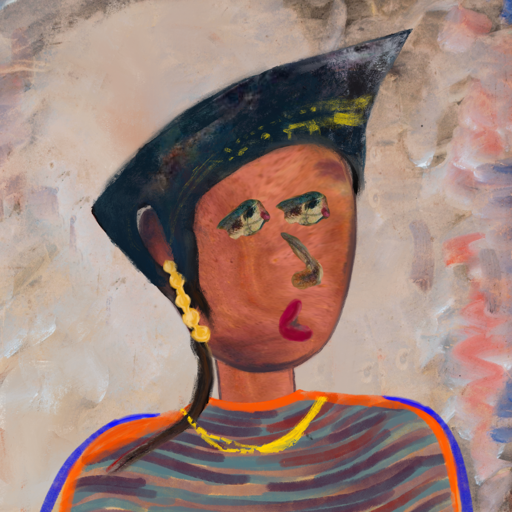
Background: Roy_Bahadur, Head And Neck Side: Mother_And_Son_Mother, Face Side: Pipe, Bust: Experience, Hair Side: Blank, Head Accessory: Irani, Second Necklace: Blank, Necklace: Irani_1, Baby: Blank